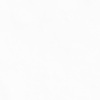
Label: not_dusty